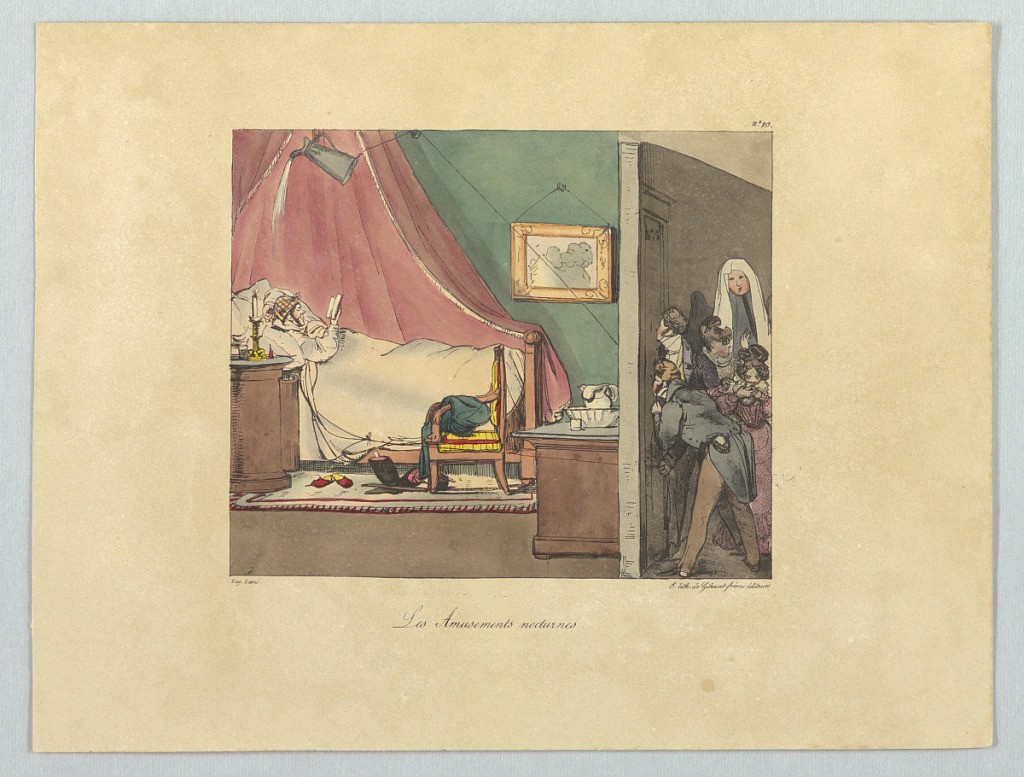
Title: Les Amusements nocturnes
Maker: Gihaut Frères, French, 1815 - 1871
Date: ca. 1830
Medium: Lithograph, brush and watercolor on paper
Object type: Print
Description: Man in nightcap in bed, left, reading. Over his head, a pitcher of water, controlled by a string through the door into the hall. Four people watch and wait, with a head on a stick.  Title and artists' names below.